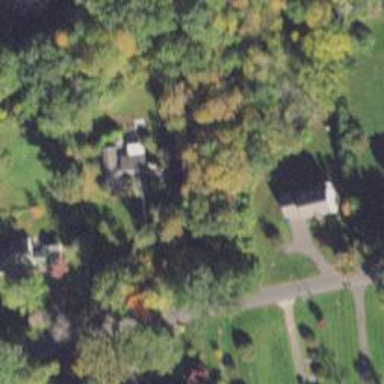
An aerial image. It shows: Residential driveway.